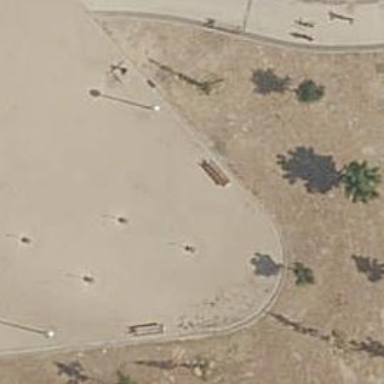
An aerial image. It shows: Brown bench.